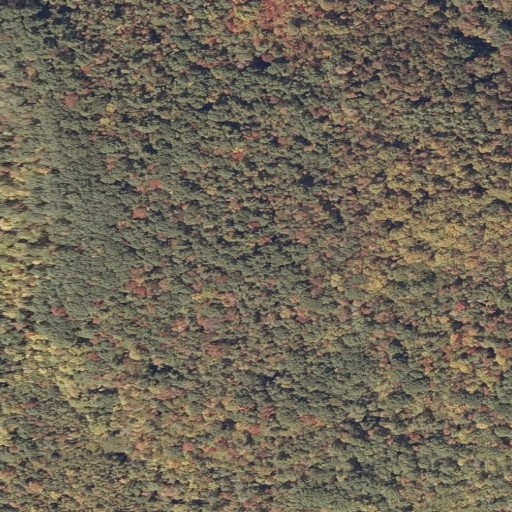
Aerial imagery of mountain in Maine named Ide Hill containing deciduous forest and mixed forest